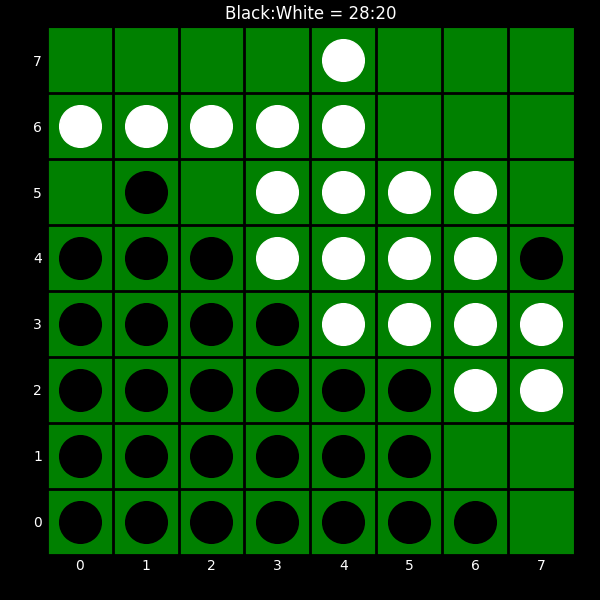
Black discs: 28
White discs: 20